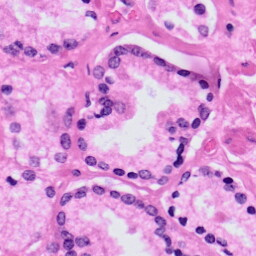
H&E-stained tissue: Prostate